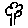
Label: tree